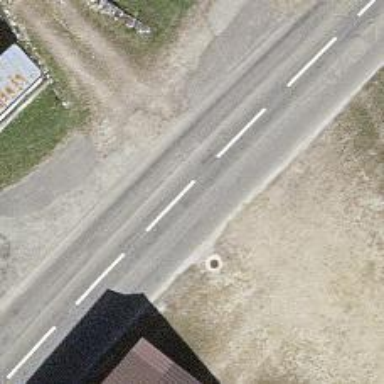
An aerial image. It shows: Secondary road with asphalt surface.